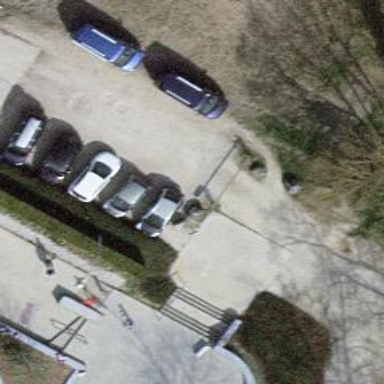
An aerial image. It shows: Lift gate barrier.